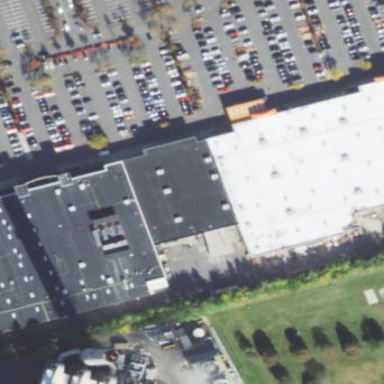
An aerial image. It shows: Retail building.